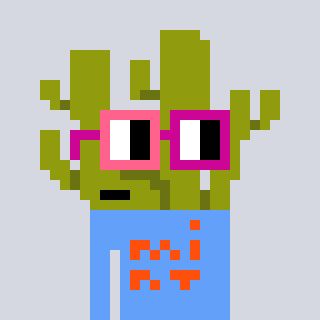
a pixel art character with square pink and red glasses, a cactus-shaped head and a blue-colored body on a cool background